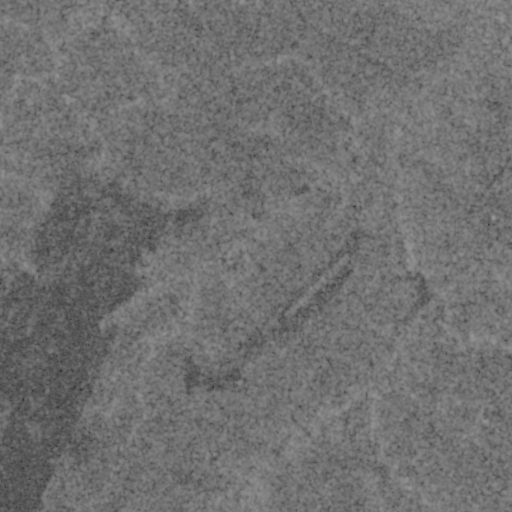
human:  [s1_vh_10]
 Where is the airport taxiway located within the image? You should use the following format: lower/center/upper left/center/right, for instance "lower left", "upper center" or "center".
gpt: The airport taxiway is located in the center right of the image.
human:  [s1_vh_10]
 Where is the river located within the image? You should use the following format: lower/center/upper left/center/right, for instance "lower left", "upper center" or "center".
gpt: The river is located in the upper of the image.
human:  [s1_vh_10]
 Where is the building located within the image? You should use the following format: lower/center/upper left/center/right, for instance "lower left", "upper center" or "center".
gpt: The building is located in the upper right of the image.
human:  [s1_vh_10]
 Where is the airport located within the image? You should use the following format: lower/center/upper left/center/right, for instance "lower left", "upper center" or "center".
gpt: There is no airport in the image.

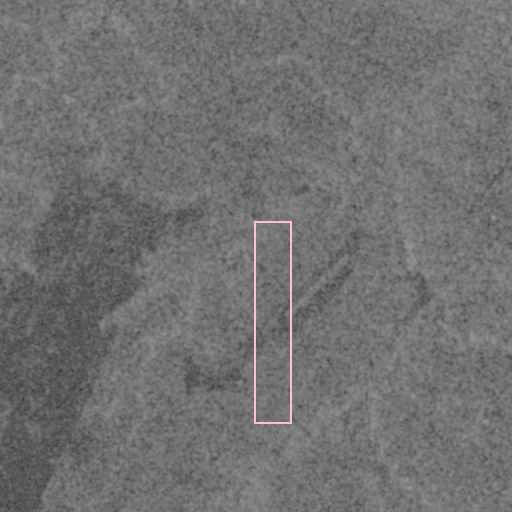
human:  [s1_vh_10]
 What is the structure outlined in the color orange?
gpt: There is no orange outline.
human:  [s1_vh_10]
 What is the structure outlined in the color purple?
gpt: There is no structure outlined in purple.